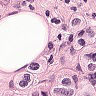
Metastatic tissue present: yes